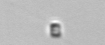
Label: Chaetoceros_tenuissimus